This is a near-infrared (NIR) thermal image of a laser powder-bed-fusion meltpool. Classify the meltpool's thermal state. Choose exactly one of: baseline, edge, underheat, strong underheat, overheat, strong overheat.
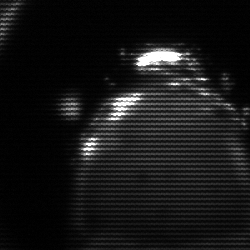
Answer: edge